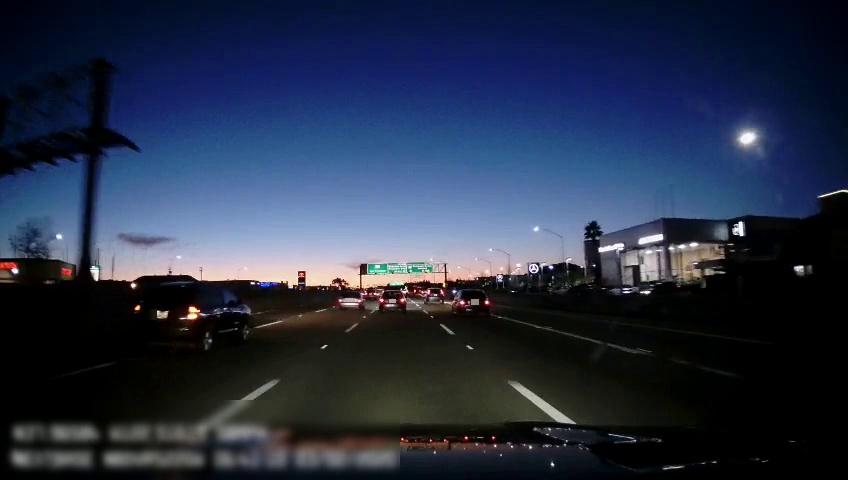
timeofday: Night
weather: Other
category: Drivable Space
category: Vehicles | Car
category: Vehicles | Car
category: Vehicles | SUV
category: Vehicles | Car
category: Vehicles | Car
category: Vehicles | SUV
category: Vehicles | Car
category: Vehicles | SUV
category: Vehicles | Car
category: Lanes | Alternate Lane
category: Lanes | Alternate Lane
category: Lanes | Current Lane
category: Lanes | Current Lane
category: Lanes | Alternate Lane
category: Lanes | Alternate Lane
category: Traffic | Signs
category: Traffic | Signs
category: Traffic | Signs